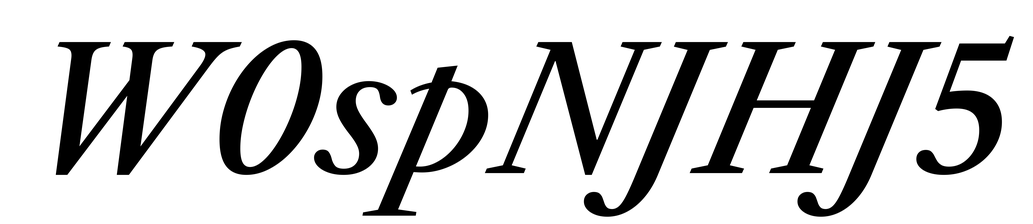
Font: LibreCaslonText-Italic_Medium_Italic